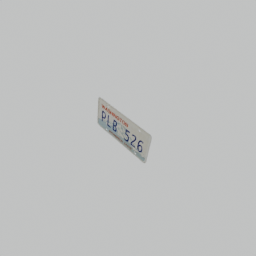
Label: mechanical